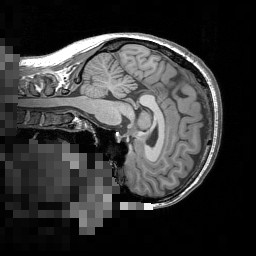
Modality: T1w
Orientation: sagittal
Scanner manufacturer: siemens
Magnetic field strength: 3 T
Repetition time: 1.5 s
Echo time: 0.00291 s